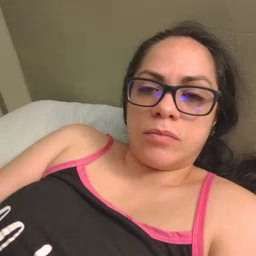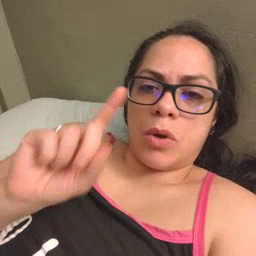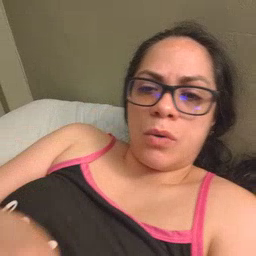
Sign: go